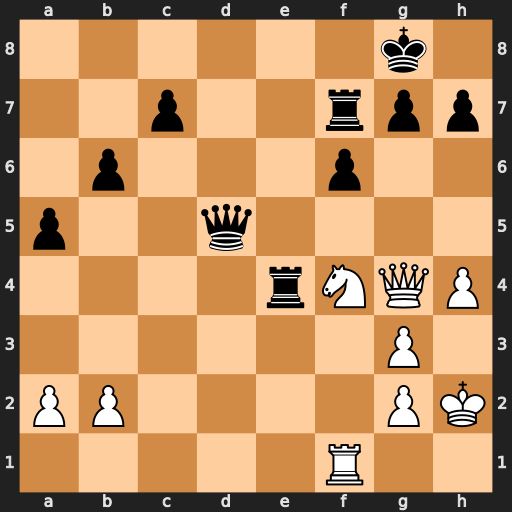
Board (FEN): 6k1/2p2rpp/1p3p2/p2q4/4rNQP/6P1/PP4PK/5R2
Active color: w
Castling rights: -
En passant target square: -
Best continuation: Qc8+ Rf8 Qxf8+ Kxf8 Nxd5